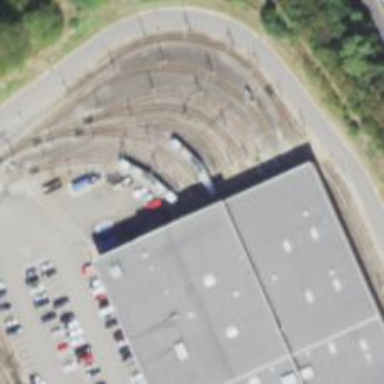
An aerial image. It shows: Light rail yard with electrified contact lines.